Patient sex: M
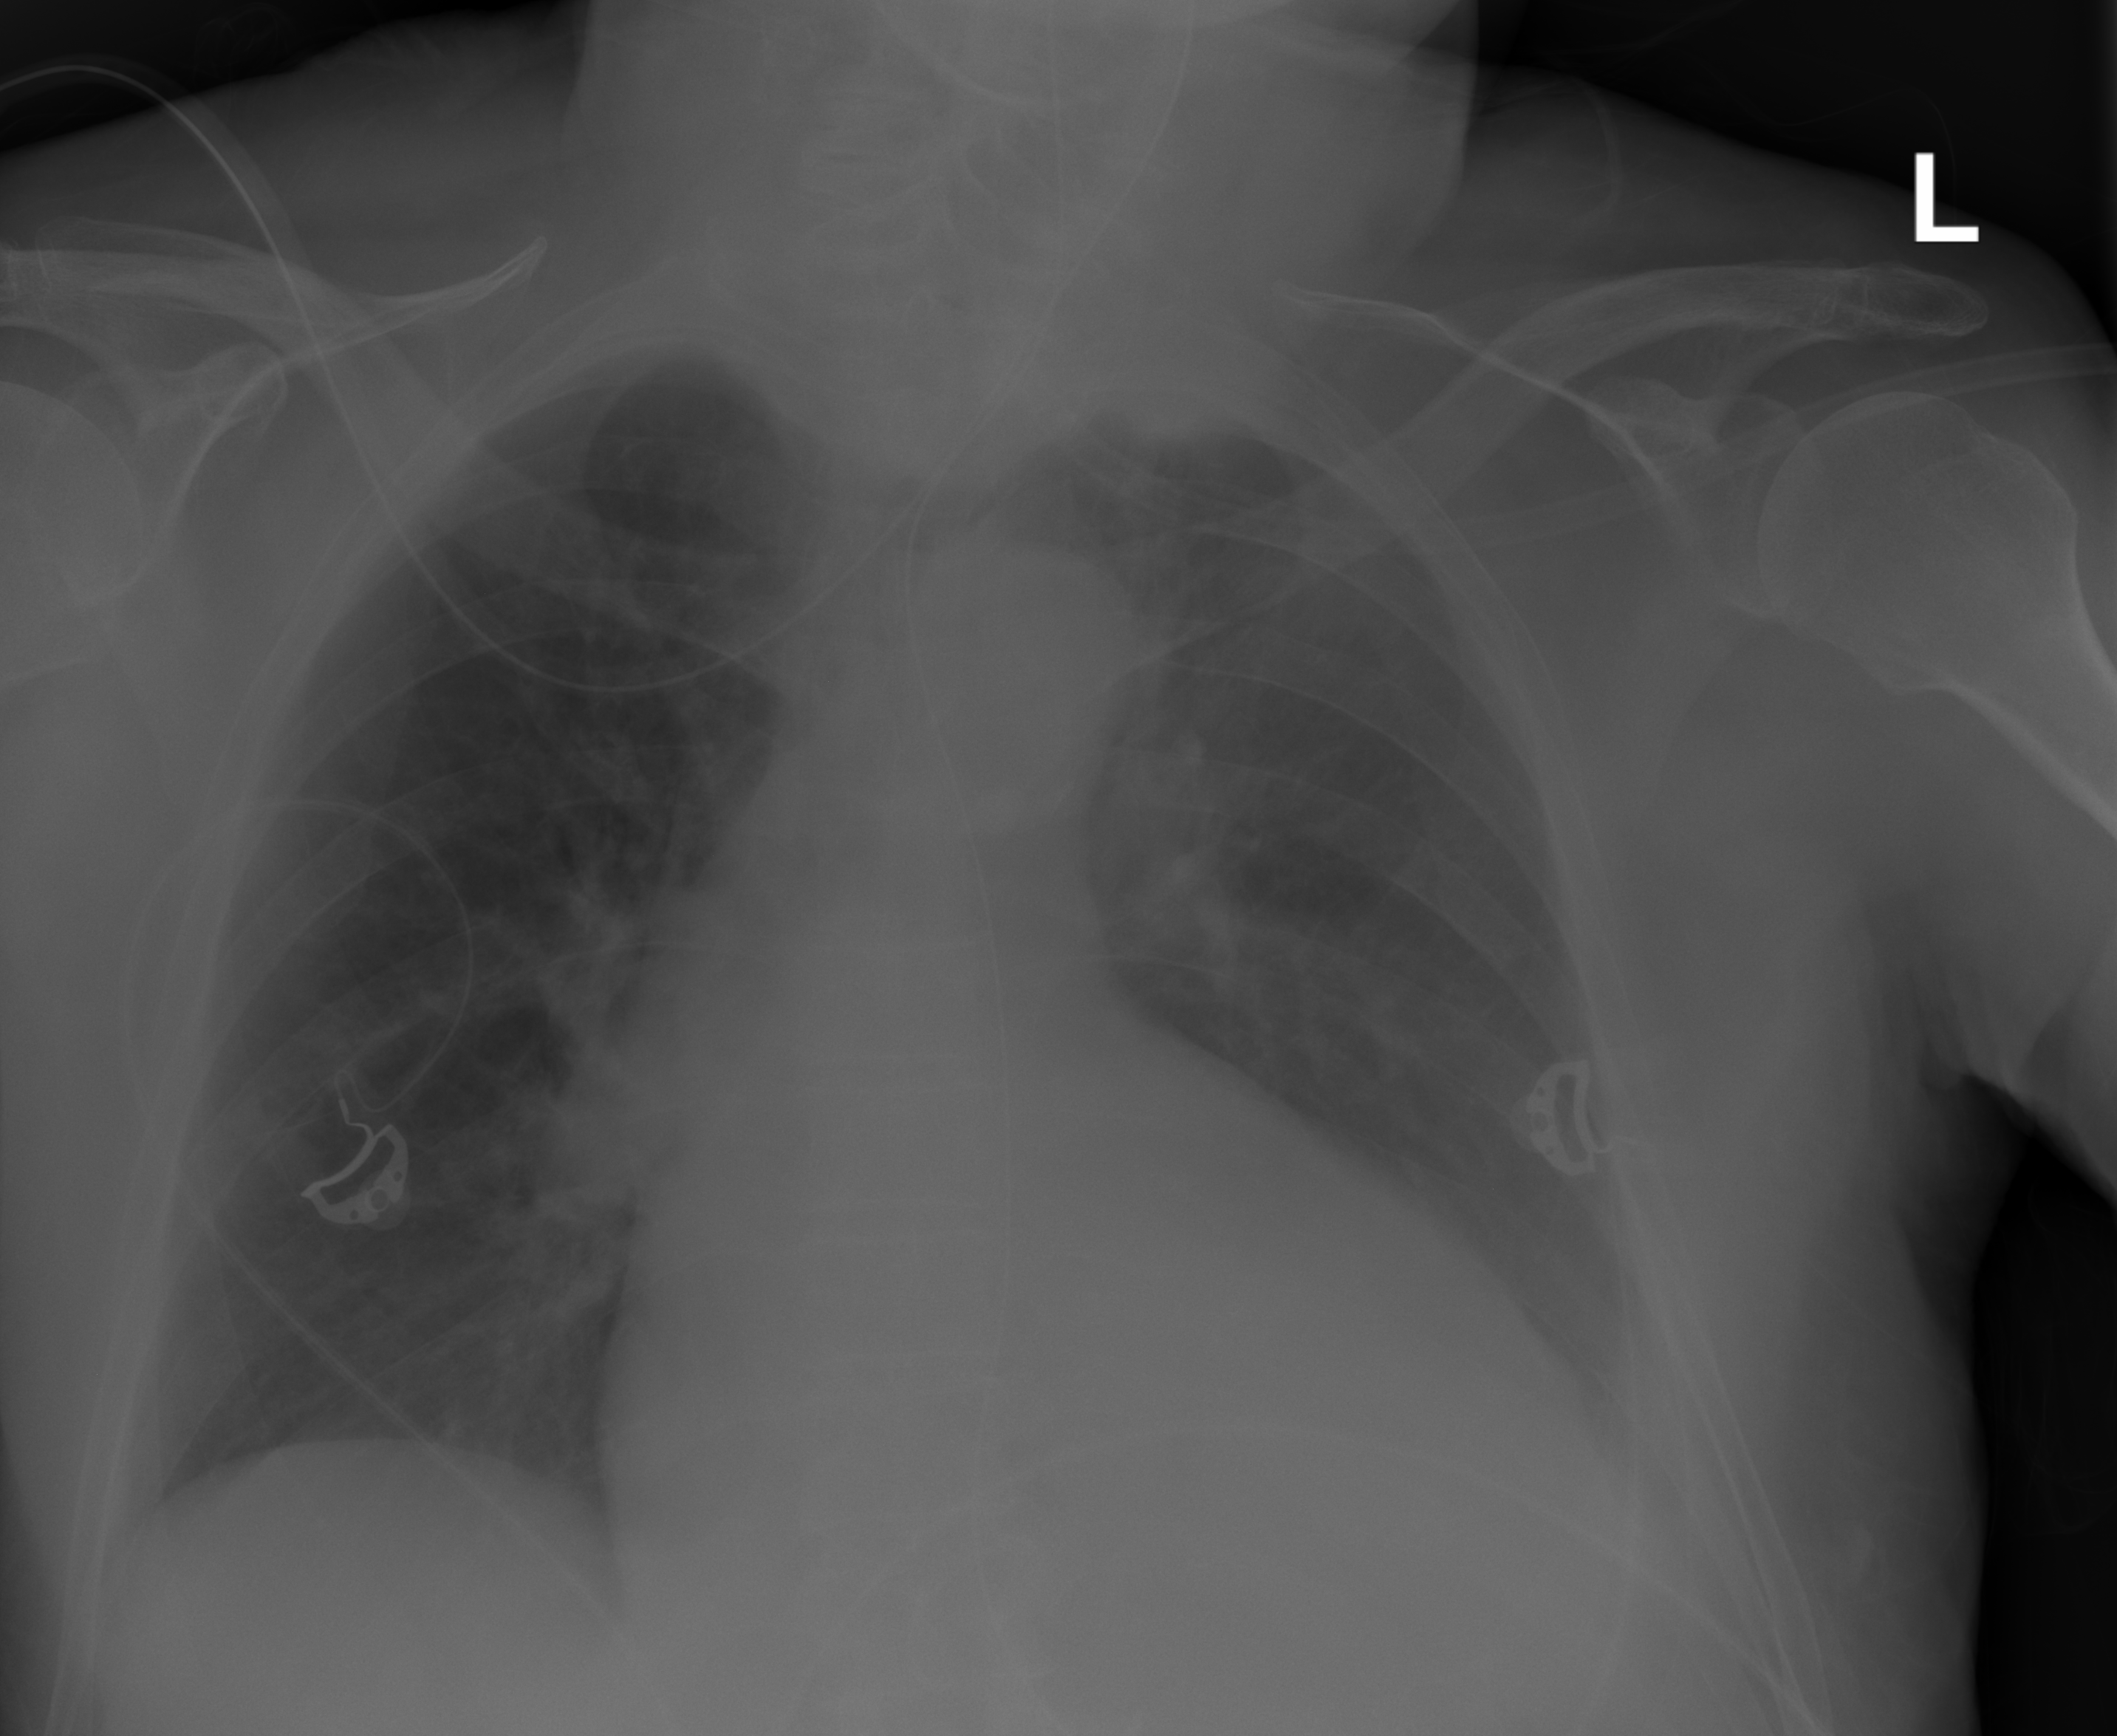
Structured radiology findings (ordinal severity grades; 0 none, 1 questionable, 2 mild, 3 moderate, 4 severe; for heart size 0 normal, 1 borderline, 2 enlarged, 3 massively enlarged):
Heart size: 2
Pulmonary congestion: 2
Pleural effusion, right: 0
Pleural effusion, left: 2
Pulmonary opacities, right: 2
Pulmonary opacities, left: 2
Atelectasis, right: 0
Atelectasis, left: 2